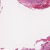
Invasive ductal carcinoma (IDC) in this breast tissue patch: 0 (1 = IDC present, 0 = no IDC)